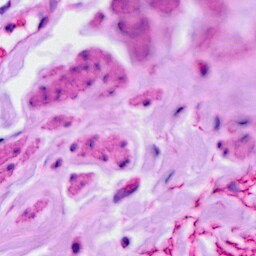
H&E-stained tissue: Ovarian